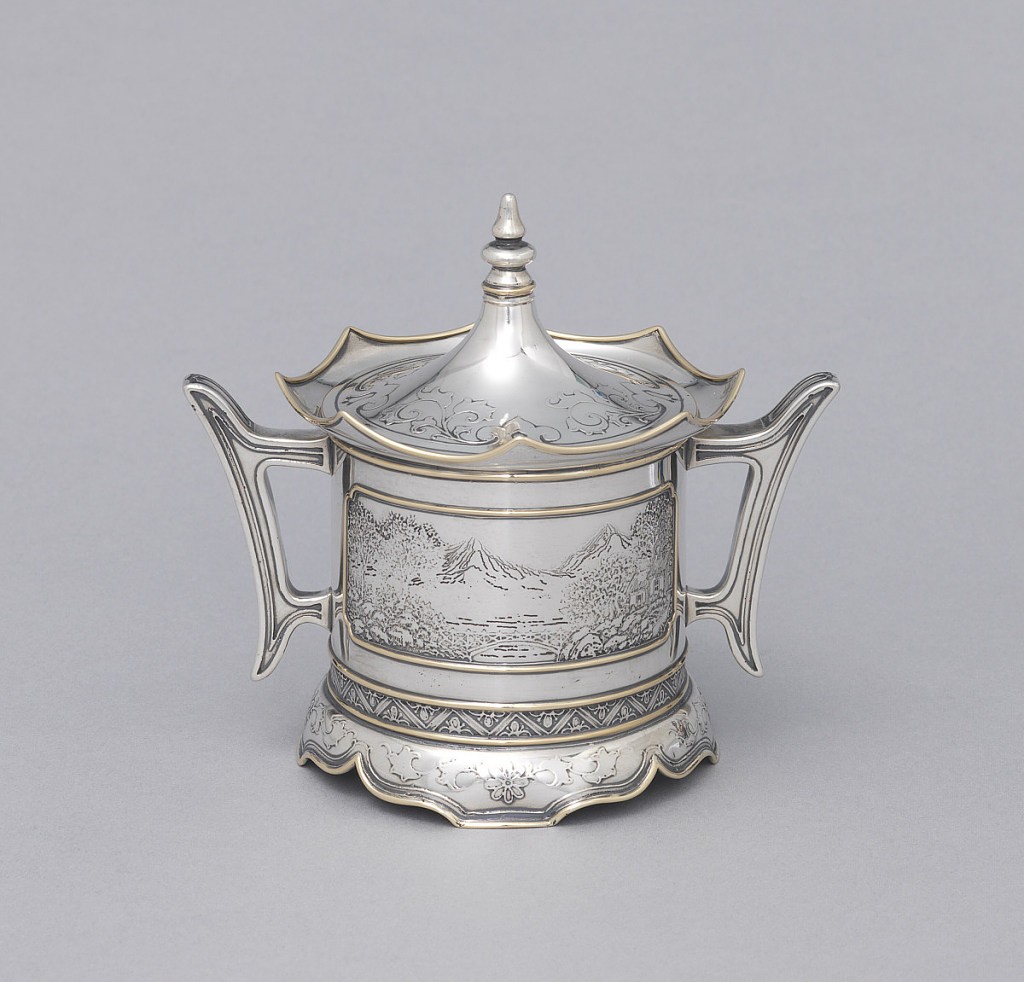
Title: Two-Handled Sugar Bowl with Landscapes
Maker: The Sweetser Company, New York, New York, active 1900 – 1915
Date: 1900–1915
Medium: silver, gold
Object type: sugar bowl
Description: Squat cylindrical form with applied gold edges and chased with elaborate Chinese-inspired landscapes; two handles. Tapering conical lid with stepped knop.